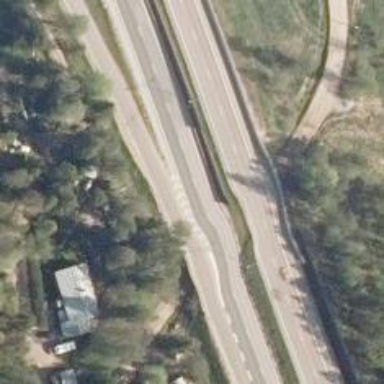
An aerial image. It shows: Asphalt motorway.